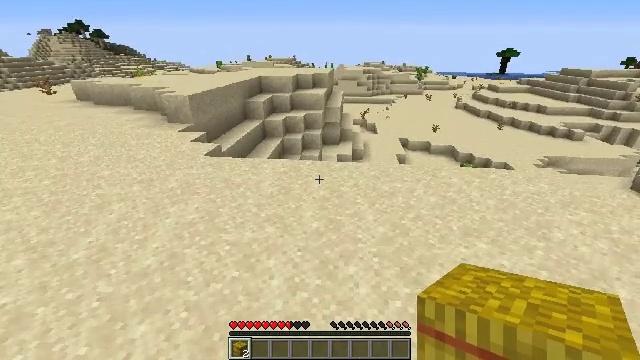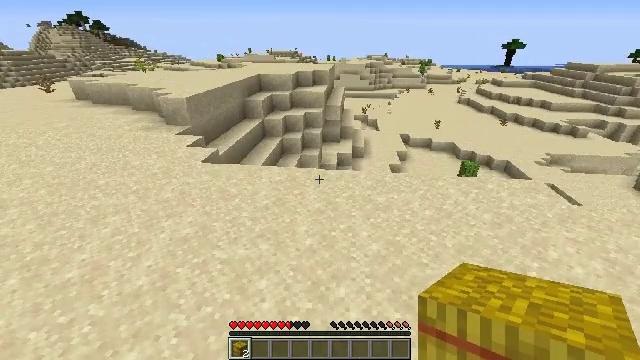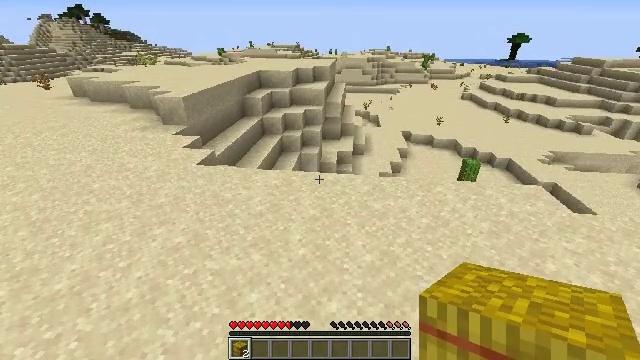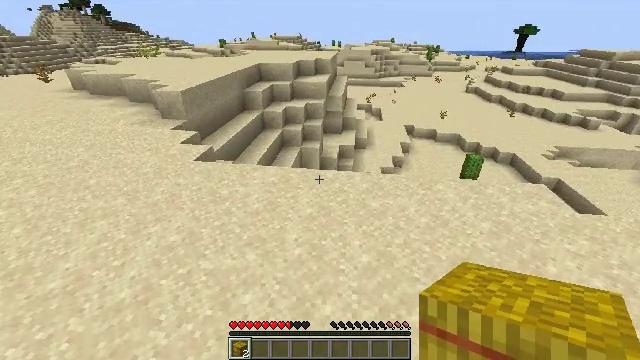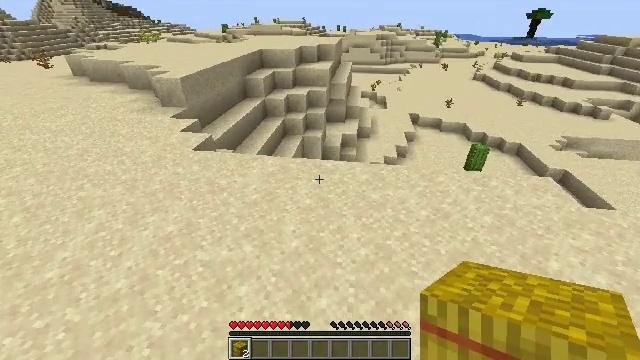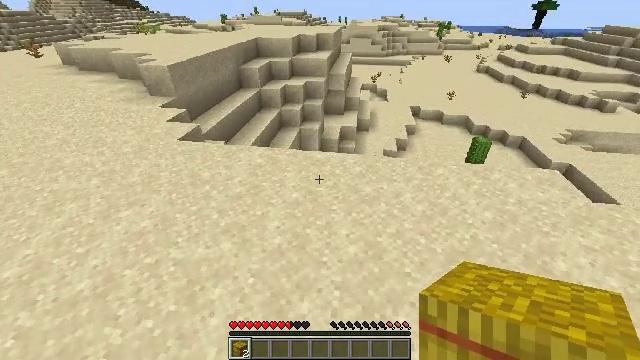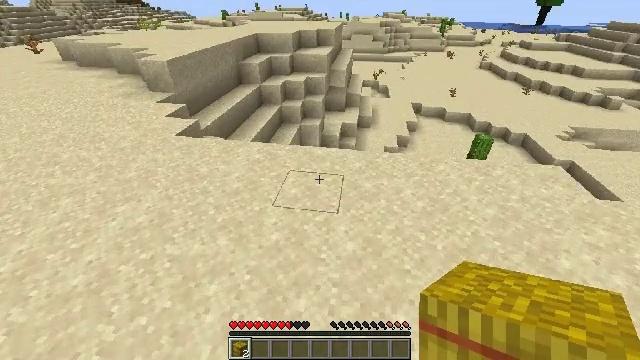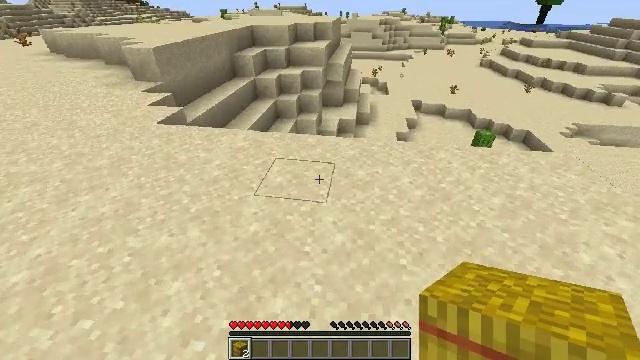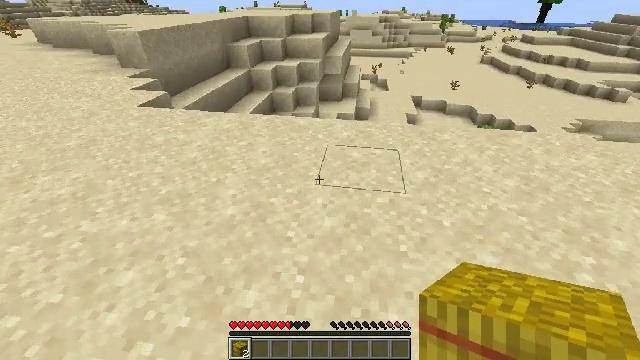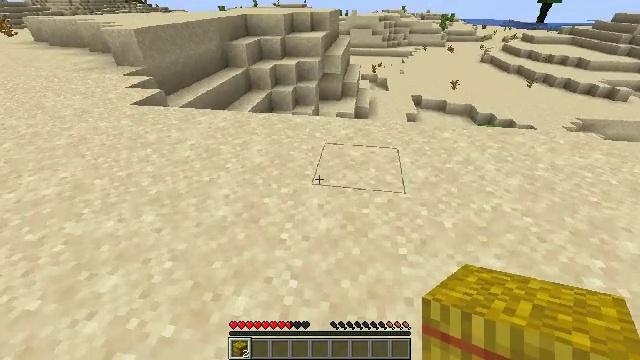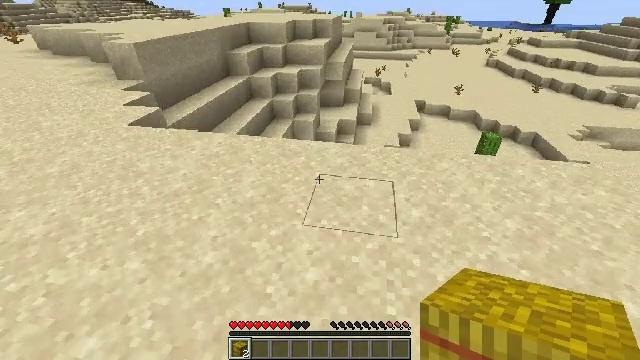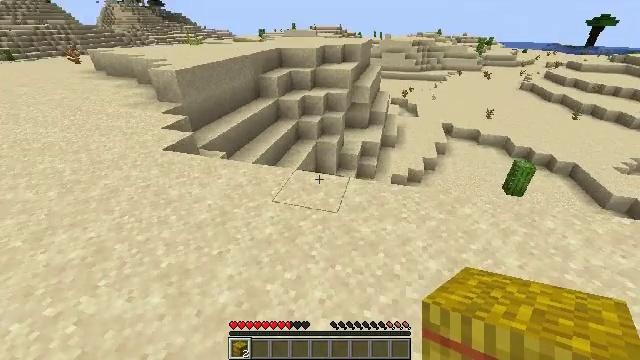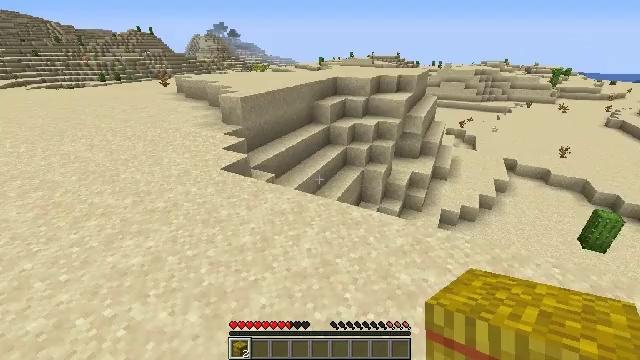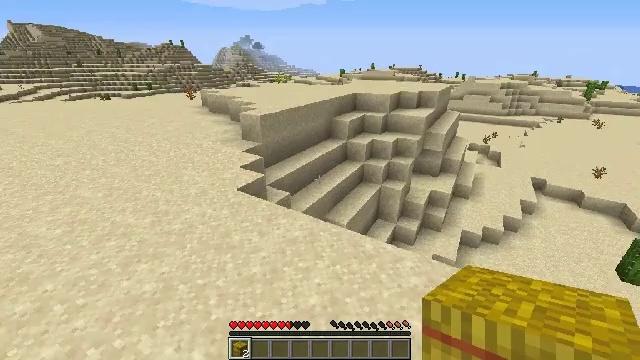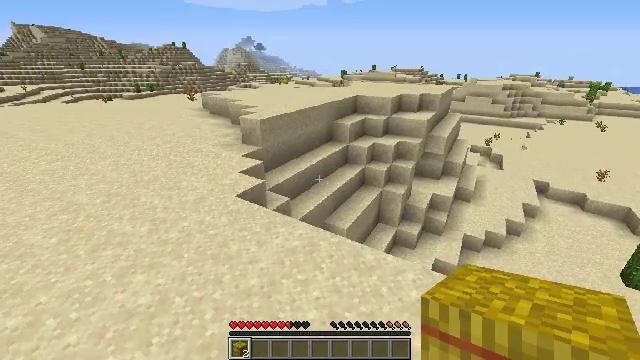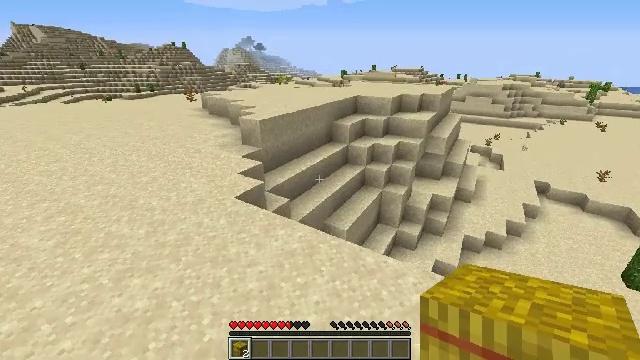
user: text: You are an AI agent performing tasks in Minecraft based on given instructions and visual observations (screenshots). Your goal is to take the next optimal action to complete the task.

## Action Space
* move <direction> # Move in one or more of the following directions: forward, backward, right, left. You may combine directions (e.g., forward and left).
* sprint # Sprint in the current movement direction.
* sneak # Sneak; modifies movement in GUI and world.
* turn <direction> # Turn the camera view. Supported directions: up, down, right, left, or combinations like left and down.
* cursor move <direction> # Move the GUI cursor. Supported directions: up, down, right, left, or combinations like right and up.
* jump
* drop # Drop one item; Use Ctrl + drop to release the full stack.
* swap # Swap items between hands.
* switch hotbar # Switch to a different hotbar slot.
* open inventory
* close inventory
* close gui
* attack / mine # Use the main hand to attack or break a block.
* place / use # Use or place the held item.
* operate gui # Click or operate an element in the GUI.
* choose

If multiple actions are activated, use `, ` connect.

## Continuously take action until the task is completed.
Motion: motion action
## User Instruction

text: Drop a hay block.
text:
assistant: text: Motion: move forward and move right, sprint, turn down, jump
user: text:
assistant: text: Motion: move forward and move right, sprint, turn down, jump
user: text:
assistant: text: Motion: move forward and move right, sprint, turn down, jump
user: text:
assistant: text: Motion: move forward and move right, sprint, turn down, jump
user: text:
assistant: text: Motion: move forward and move right, sprint, turn down, jump
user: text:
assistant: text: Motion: move forward and move right, sprint, jump
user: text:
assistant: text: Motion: move forward, sprint, jump
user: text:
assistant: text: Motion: move forward, sprint, jump
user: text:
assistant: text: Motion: move forward, sprint, jump
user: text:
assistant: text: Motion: move forward, sprint, jump
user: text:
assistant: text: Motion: move forward and move left, sprint, turn left and up, jump
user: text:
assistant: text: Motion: move forward and move left, sprint, turn left and up, jump
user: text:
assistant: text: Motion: move forward and move left, sprint, turn left and up, jump
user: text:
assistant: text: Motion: move forward and move left, sprint, jump
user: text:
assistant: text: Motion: move forward and move left, sprint, jump
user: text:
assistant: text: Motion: move forward and move left, sprint, jump
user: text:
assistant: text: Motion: move forward and move left, sprint, jump
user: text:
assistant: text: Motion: move forward and move left, sprint, jump
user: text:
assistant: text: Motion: move forward and move left, sprint, jump
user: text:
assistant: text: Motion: move forward and move left, sprint, jump
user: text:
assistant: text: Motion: move forward and move left, sprint, turn left, jump
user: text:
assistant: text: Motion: move forward and move left, sprint, turn left, jump
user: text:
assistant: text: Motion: move forward and move left, sprint, turn left, jump
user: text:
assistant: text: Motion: move forward and move left, sprint, turn left, jump
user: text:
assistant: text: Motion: move forward and move left, sprint, turn left, jump
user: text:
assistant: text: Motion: move forward and move left, sprint, turn left, jump
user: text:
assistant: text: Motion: move forward and move left, sprint, turn left, jump
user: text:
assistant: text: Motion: move forward, sprint, turn left, jump
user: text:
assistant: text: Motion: move forward, sprint, jump
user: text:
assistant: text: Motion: move forward, sprint, jump